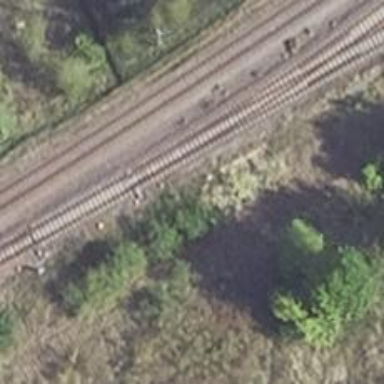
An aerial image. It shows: Railway switch.